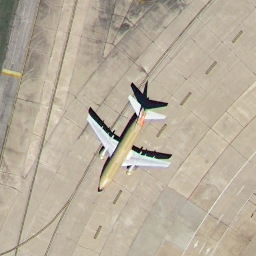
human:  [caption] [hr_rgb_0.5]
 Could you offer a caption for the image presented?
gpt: There is an airplane on the runway .

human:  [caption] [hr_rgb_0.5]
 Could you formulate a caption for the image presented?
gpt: There is an airplane beige fuselage taxiing on the runway .

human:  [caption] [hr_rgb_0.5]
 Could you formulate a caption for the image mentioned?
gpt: It is an airplane with beige fuselage taxiing on the runway .

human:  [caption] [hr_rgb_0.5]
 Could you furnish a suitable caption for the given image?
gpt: An airplane is taxiing on the runway .

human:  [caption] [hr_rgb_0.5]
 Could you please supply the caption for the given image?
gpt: An airplane with beige fuselage is taxiing on the runway .